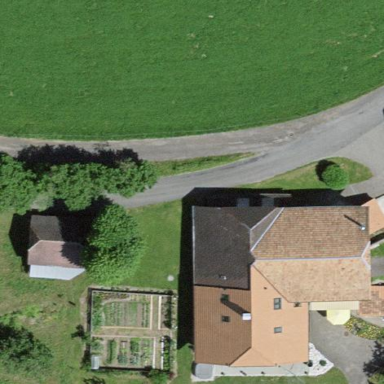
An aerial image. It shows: Farm building.